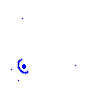
Particle: kaon